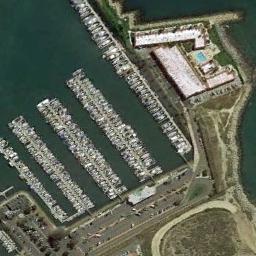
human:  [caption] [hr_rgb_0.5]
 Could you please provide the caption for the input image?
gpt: The harbor has lots of neatly docked boats and some buildings and a parking lot are next to the harbor .

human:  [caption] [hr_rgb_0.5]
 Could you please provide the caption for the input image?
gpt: Some branches of the harbor have fewer stops .

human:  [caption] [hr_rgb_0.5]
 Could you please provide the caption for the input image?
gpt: There are many ships in the harbor .

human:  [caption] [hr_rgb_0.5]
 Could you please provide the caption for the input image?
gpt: Many yachts are neatly arranged on the sea next to the harbor next to the parking lot .

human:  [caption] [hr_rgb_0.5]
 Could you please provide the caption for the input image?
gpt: There are many ships docked neatly at the harbor with some buildings around .